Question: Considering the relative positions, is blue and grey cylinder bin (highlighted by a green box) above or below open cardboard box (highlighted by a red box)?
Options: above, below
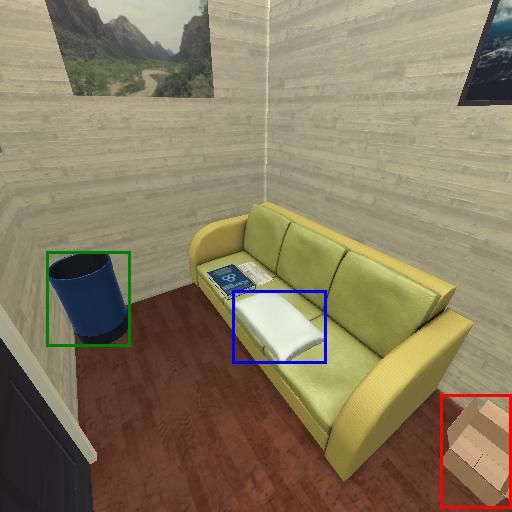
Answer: above